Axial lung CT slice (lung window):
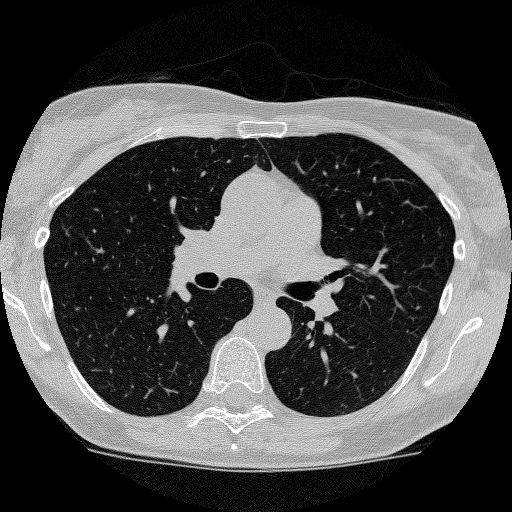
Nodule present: no